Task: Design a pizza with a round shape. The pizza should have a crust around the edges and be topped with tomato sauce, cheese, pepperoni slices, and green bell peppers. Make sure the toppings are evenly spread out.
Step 96:
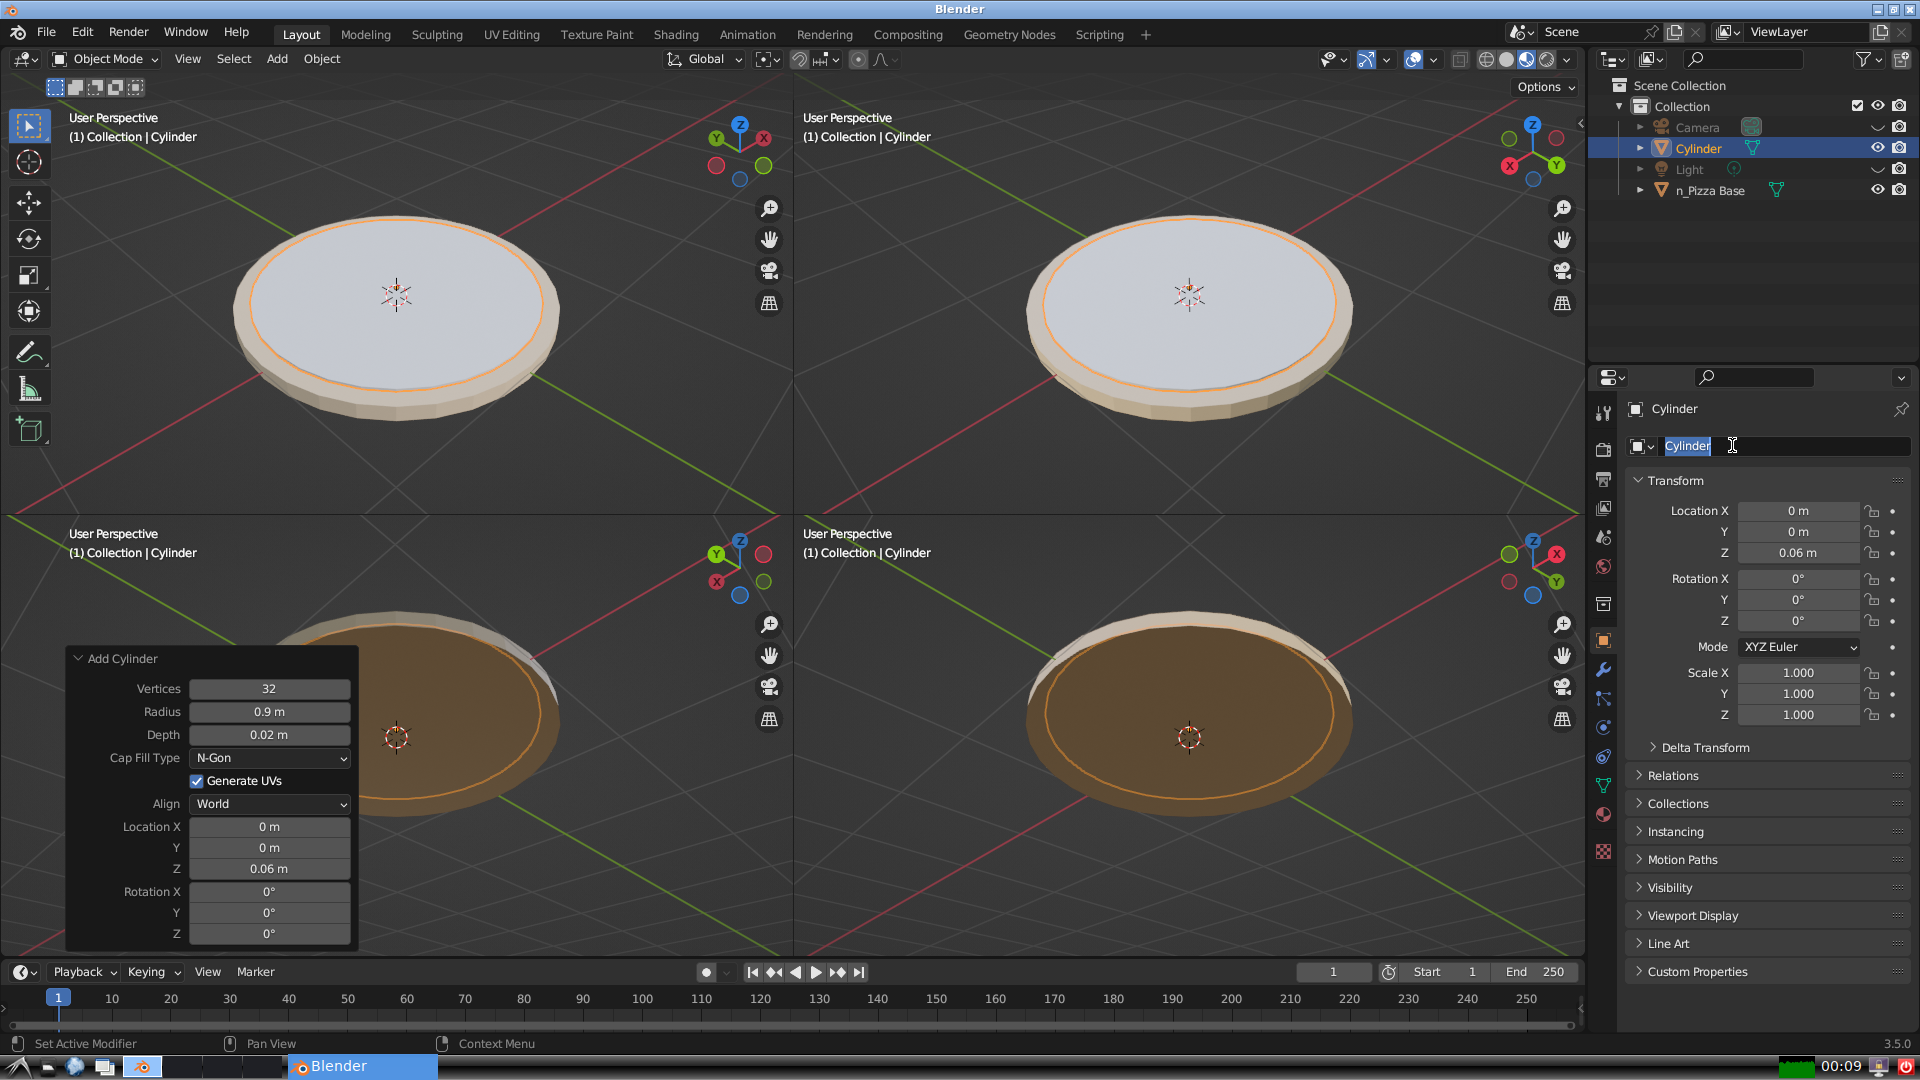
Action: input_text: n_Tomato Sauce